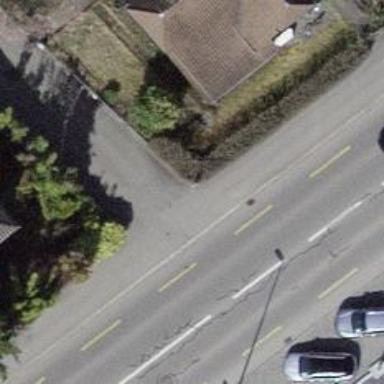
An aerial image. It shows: Unmarked crossing on the road.